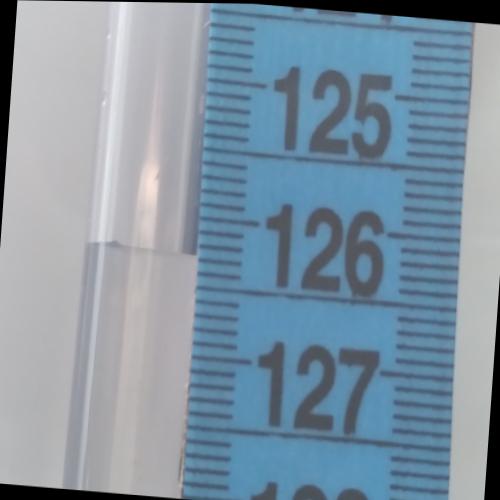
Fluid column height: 126.3 cm